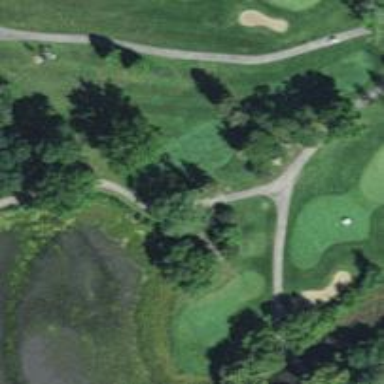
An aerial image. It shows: Path used for both walking and golf.